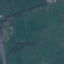
Land use / land cover: Pasture